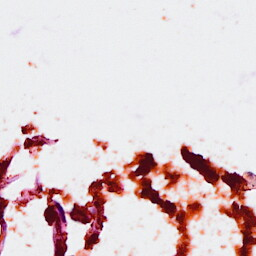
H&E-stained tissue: Breast